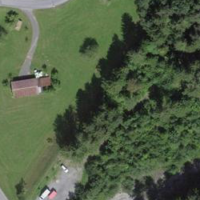
EUNIS habitat code: 43
Species observed at this site:
Neottia ovata